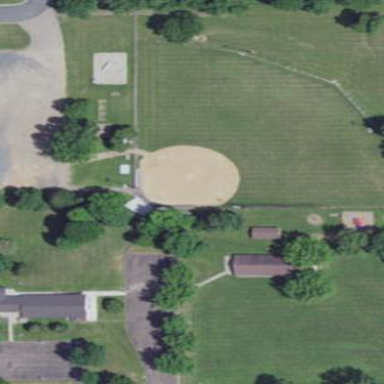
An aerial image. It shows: Baseball pitch for leisure land.